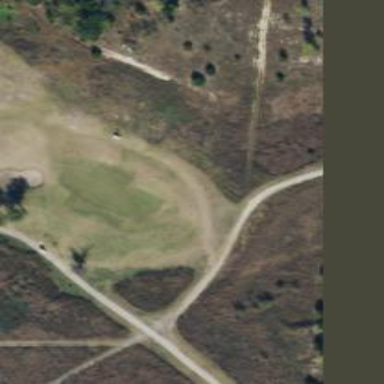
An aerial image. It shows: Service road used as golf cart path.